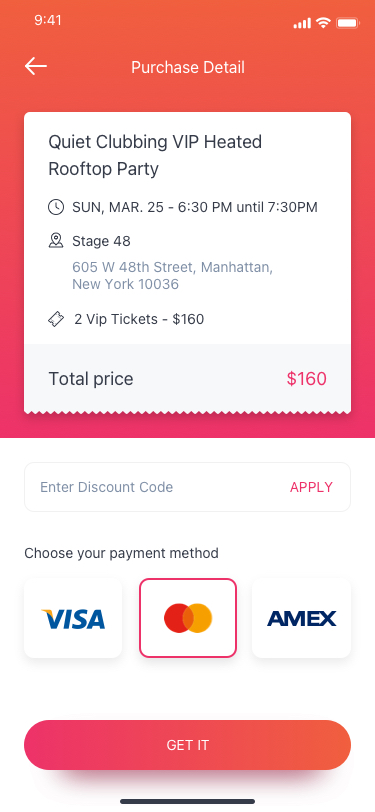
Text in this UI design:
Choose your payment method
Enter Discount Code
APPLY
Quiet Clubbing VIP Heated Rooftop Party
Total price
$160
SUN, MAR. 25 - 6:30 PM until 7:30PM
2 Vip Tickets - $160
Stage 48
605 W 48th Street, Manhattan,
New York 10036
Purchase Detail